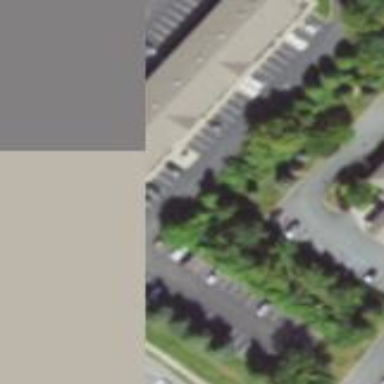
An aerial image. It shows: Parking area.